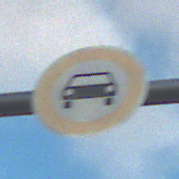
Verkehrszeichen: VerbotKraftwagen
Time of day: SunriseSunset
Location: Outdoor (RoadRail)
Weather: PartlyCloudy
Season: NotSpecified
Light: Natural